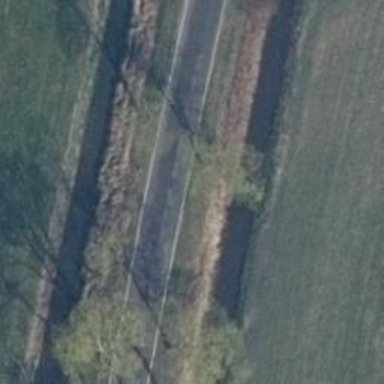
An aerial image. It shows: Row of trees in natural setting.